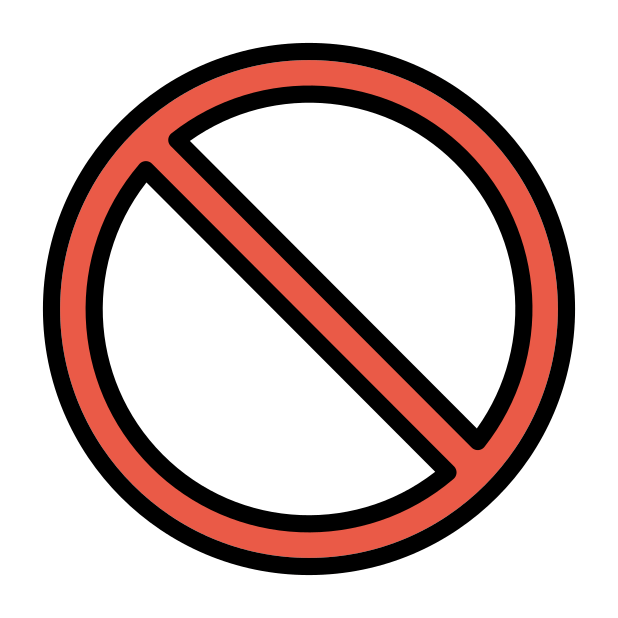
prohibited